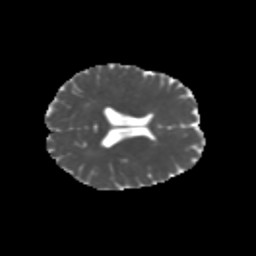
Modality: MD
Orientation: axial
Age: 26
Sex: female
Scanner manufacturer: siemens
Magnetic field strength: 3 T
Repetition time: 1.8 s
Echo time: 0.07 s